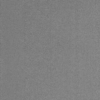
Label: dusty